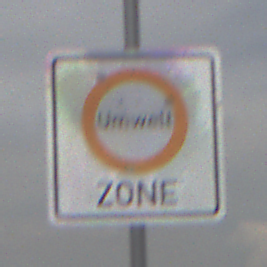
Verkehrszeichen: BeginnUmweltzone
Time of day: Midday
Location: Outdoor (Nature)
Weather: PartlyCloudy
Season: NotSpecified
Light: Natural